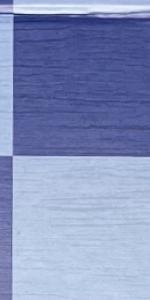
Label: Empty